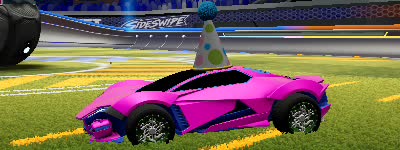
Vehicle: werewolf